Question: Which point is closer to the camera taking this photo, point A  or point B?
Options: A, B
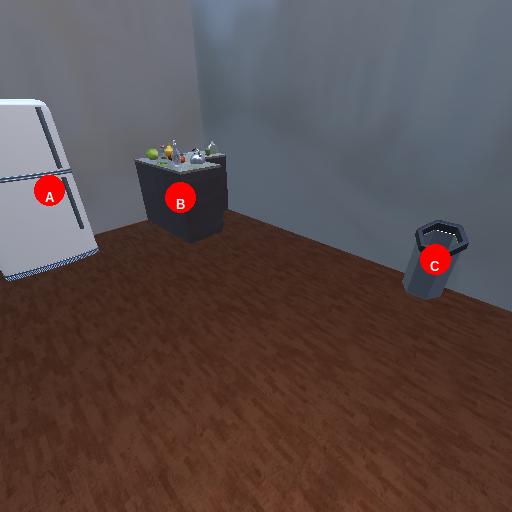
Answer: A